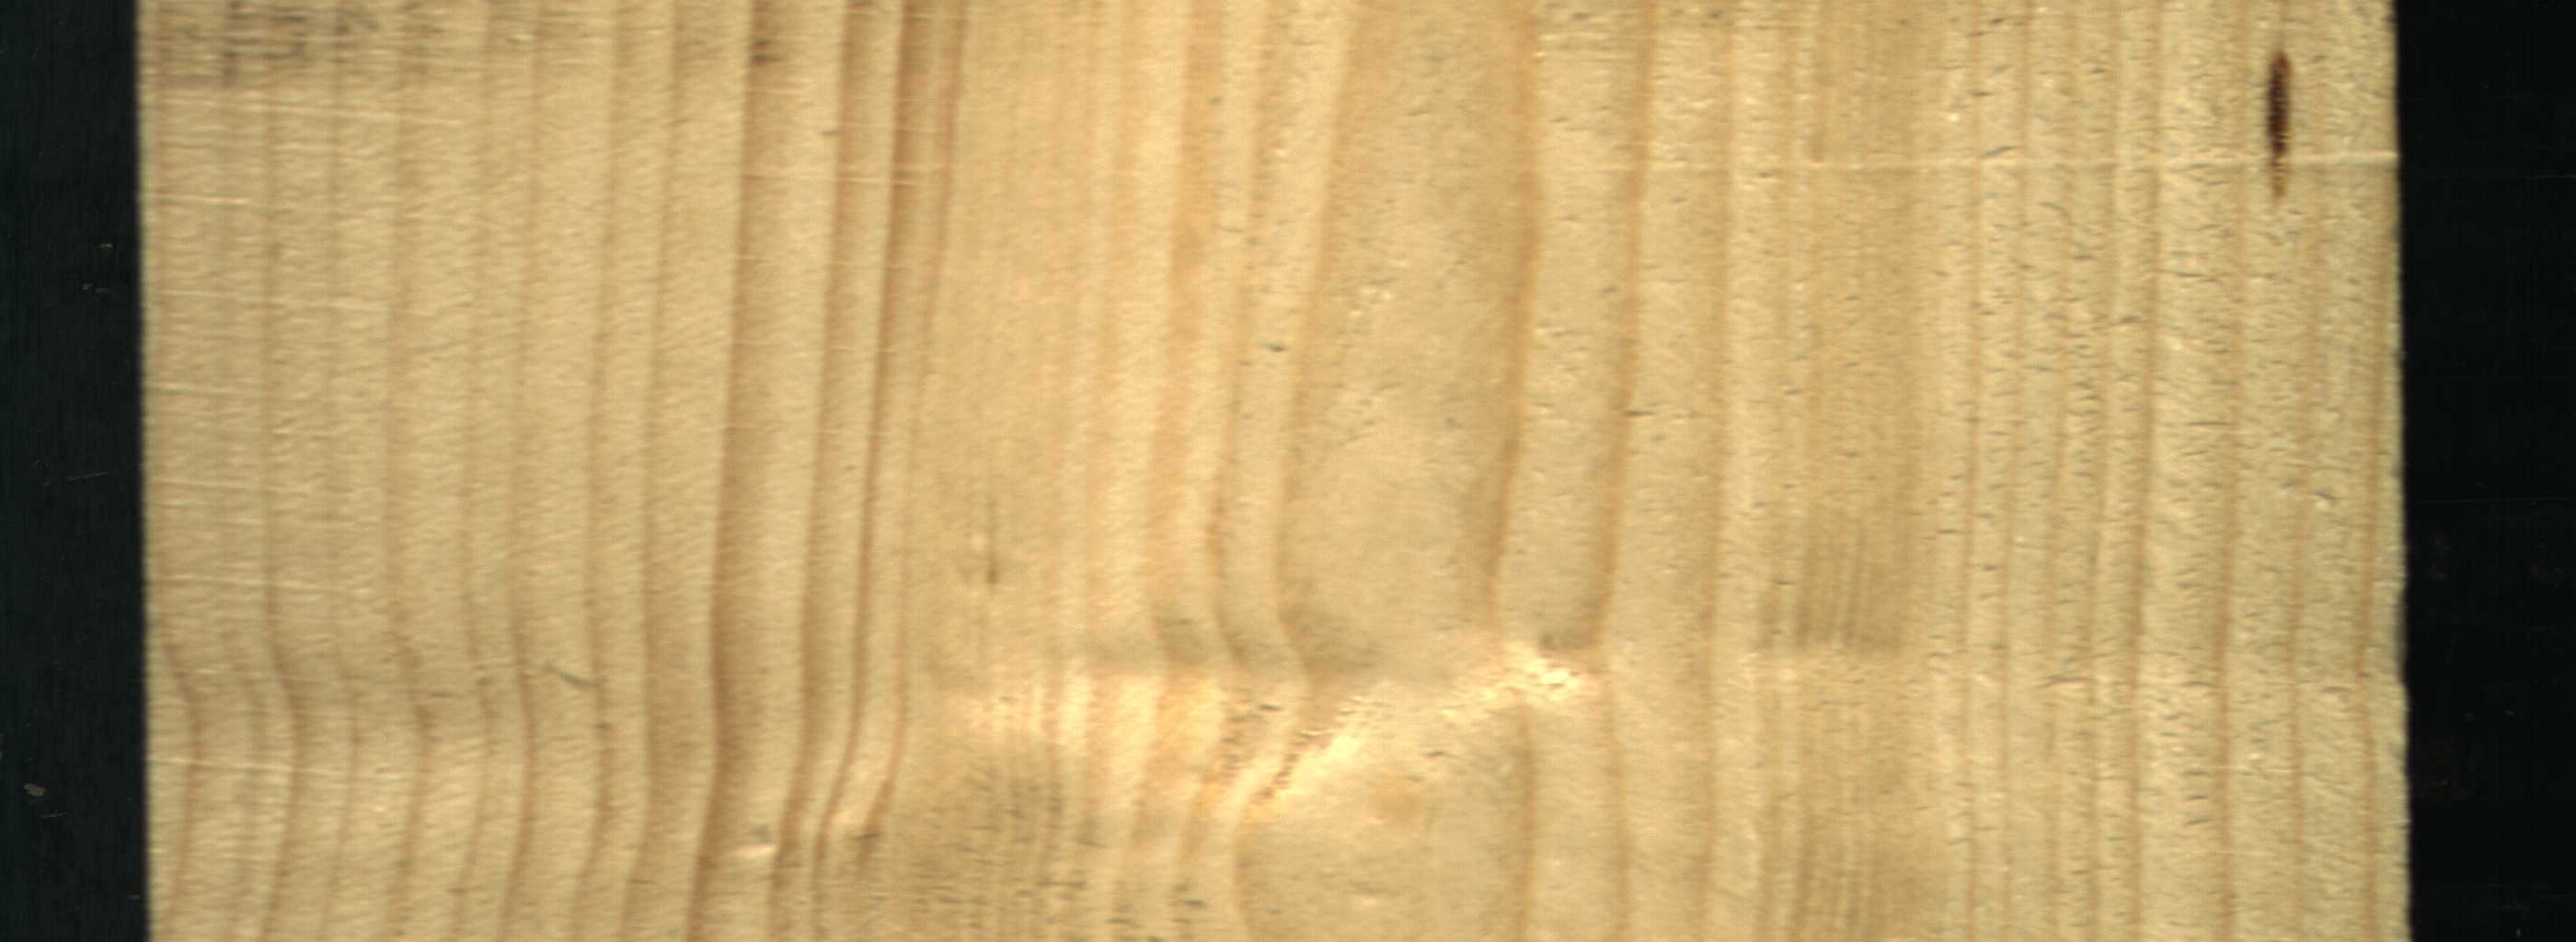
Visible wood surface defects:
resin